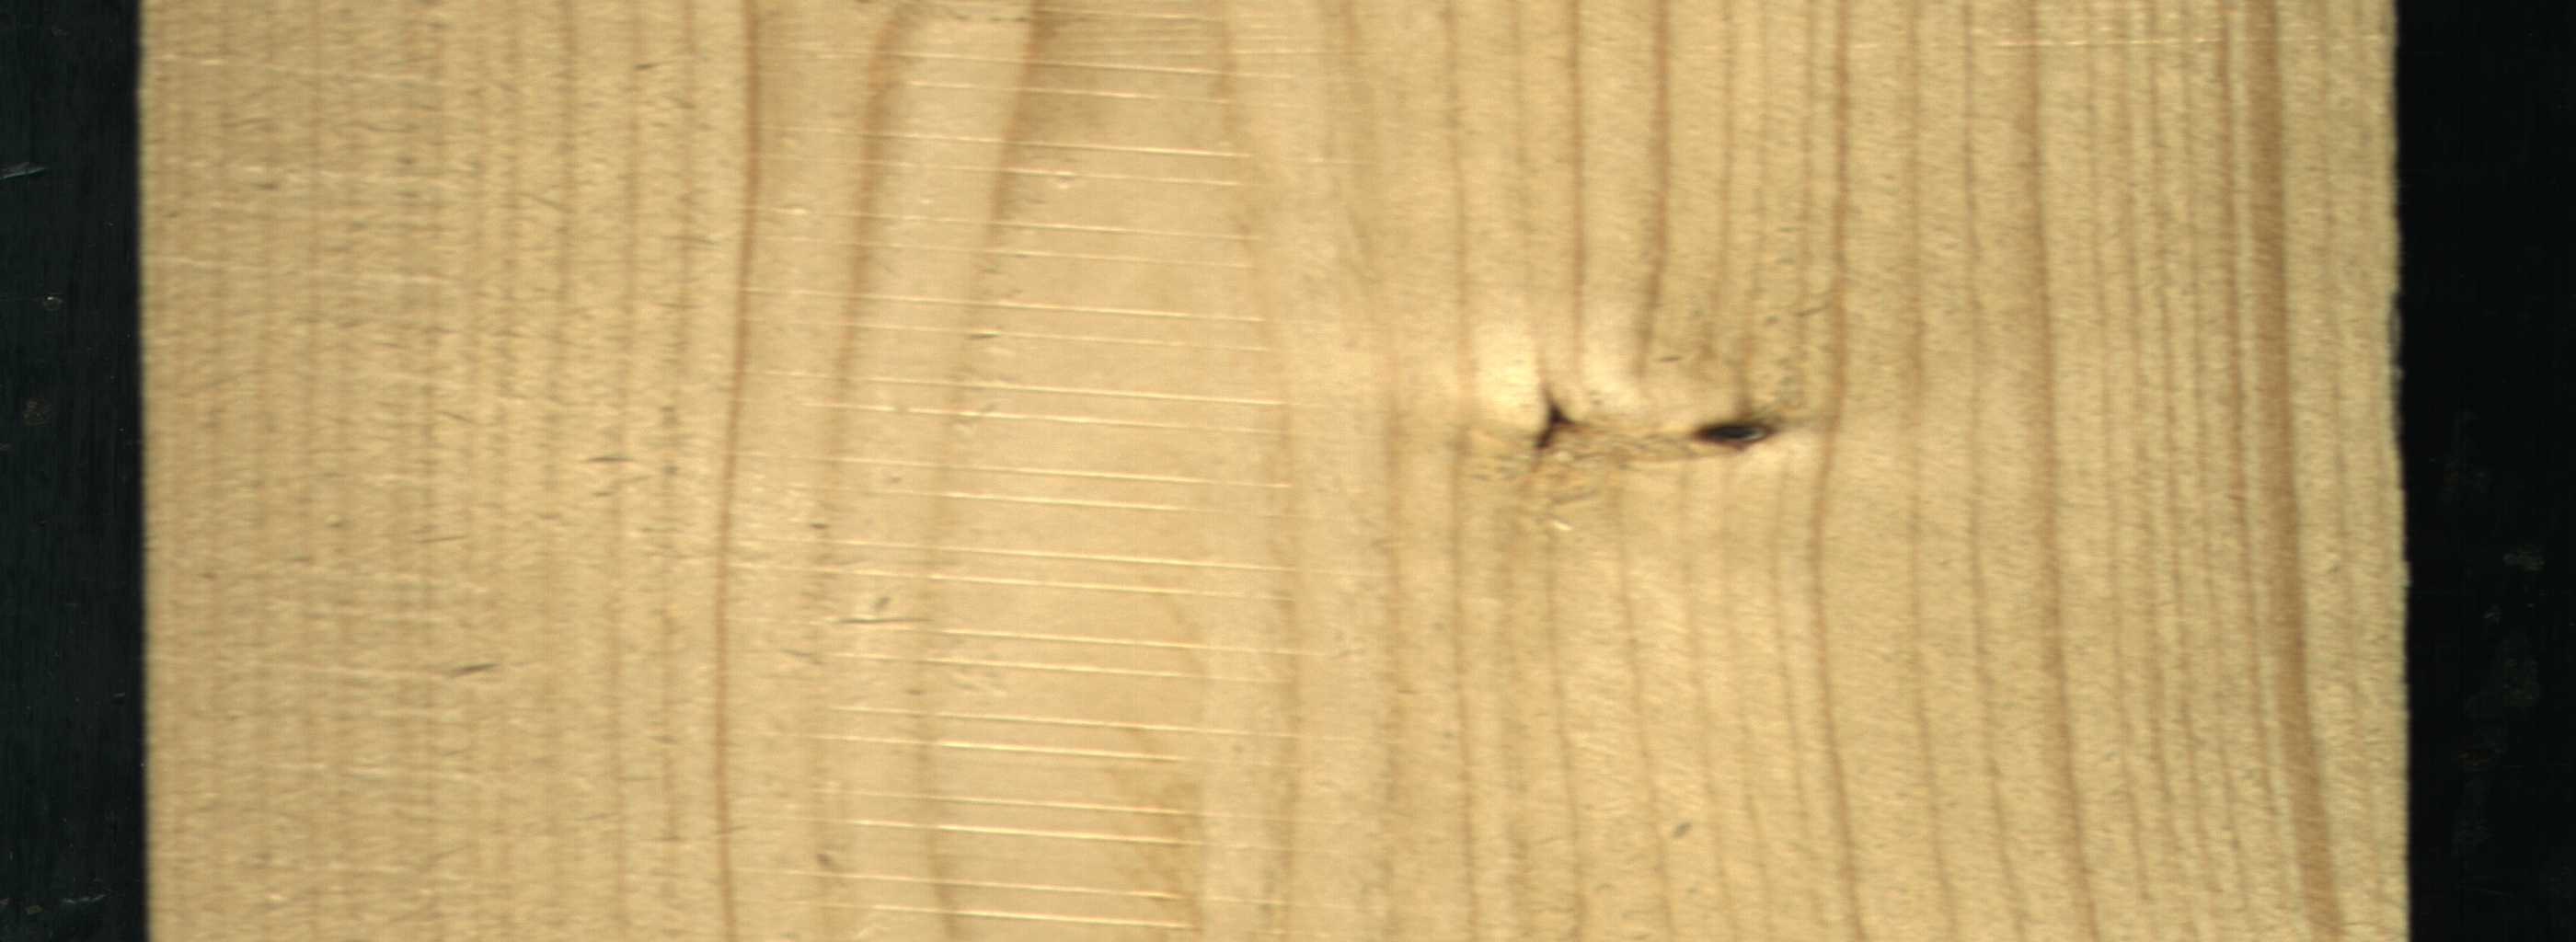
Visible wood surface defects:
Dead_Knot
Dead_Knot